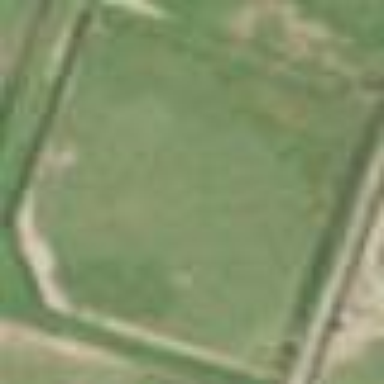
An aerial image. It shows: Equestrian pitch for leisure land activities.